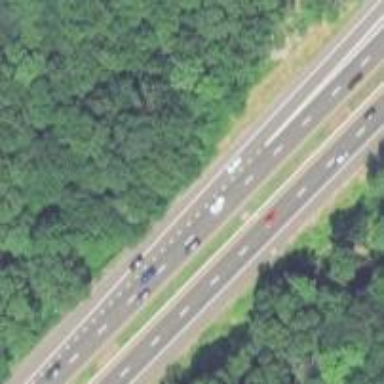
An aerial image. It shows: Motorway bridge with asphalt surface.